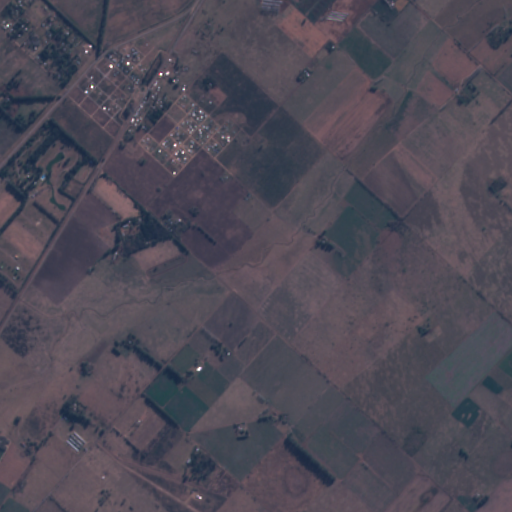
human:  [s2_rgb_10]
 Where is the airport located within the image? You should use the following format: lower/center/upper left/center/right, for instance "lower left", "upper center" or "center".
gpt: The airport is located in the lower left of the image.
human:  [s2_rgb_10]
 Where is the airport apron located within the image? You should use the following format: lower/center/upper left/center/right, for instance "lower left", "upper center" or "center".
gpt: The airport apron is located in the lower center of the image.
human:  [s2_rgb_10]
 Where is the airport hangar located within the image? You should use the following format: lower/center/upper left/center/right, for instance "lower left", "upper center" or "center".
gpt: The airport hangar is located in the lower center of the image.
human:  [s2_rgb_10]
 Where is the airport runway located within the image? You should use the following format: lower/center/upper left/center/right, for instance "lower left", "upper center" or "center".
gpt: The airport runway is located in the lower left of the image.
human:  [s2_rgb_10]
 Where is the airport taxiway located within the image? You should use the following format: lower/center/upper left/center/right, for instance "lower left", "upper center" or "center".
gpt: The airport taxiway is located in the lower center of the image.
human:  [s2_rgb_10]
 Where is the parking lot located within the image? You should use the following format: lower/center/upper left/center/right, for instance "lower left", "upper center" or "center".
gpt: The parking lot is located in the lower center of the image.
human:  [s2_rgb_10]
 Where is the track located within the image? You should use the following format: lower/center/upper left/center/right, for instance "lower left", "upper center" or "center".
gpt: There is no track in the image.